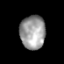
Tissue: prostate
Cell type: T cells
Senescence score: 0.3526
Nuclear area (px): 837
Mean DAPI intensity: 156.195